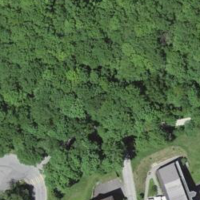
EUNIS habitat code: 41
Species observed at this site:
Hedera helix
Anacamptis pyramidalis